Question: I have a JavaScript object which I'm using to populate a form element (with jQuery):
'''
var attribute = { name : 'Type' };
$('#container').html('<input type="text" value="'+attribute.name+'/>');
'''
But the output shows a strange character which is not selectable:

This character is also present when trying:
'''
alert(attribute.name); //in Firefox
console.log(attribute.name); //in Chrome
'''
My JavaScript file has UTF8 encoding.
What is this character and how do I make it go away?
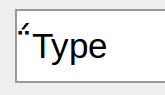
Answer: The strange character is a unicode diacritic ('') and is applied to the first single quote ''' on the '{ name : 'Type' }'declaration.
Just delete the offending single quote and retype it.
You have got something akin to this:
'''
var strange_character = ' ';
var attribute = { name : 'Type' };
$('#container').html('<input type="text" value="'+strange_character + attribute.name+'"/>');
'''